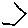
Label: hexagon